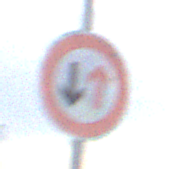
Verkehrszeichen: VorrangDesGegenverkehrs
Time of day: MorningAfternoon
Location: Outdoor (RoadRail)
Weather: PartlyCloudy
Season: NotSpecified
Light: Natural